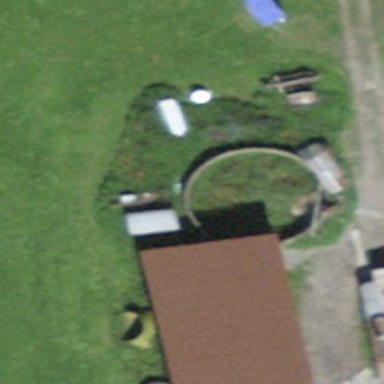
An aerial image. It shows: Storage tank with man-made structure.